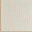
Piece: xx